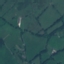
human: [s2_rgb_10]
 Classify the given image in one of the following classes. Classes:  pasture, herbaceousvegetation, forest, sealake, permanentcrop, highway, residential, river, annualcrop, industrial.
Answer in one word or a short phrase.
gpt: Pasture